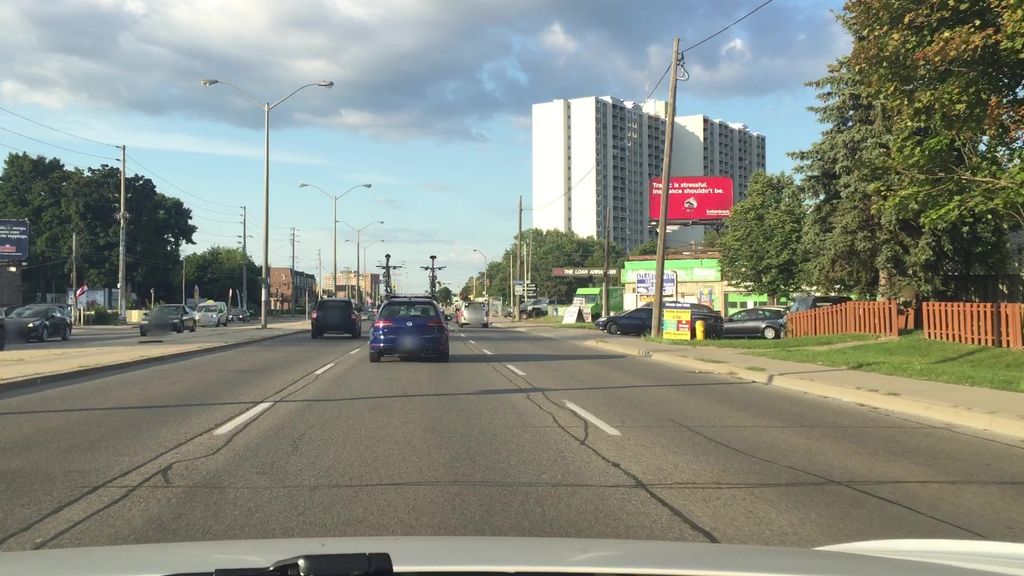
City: toronto